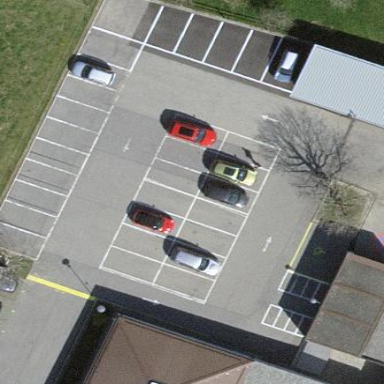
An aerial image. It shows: Parking area with surface.